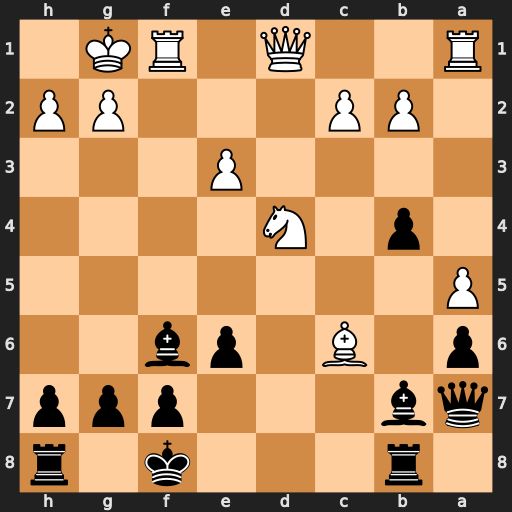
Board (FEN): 1r3k1r/qb3ppp/p1B1pb2/P7/1p1N4/4P3/1PP3PP/R2Q1RK1
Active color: b
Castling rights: -
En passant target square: -
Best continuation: Bxd4 Bxb7 Bxe3+